Question: I have a wordpress website on Apache web server which I have set Image Expires Tags in .htaccess file, this is the code I have put in .htaccess file,
'''
<IfModule mod_expires.c>
ExpiresActive On
ExpiresByType text/css A31536000
ExpiresByType text/x-component A31536000
ExpiresByType application/x-javascript A31536000
ExpiresByType application/javascript A31536000
ExpiresByType text/javascript A31536000
ExpiresByType text/x-js A31536000
ExpiresByType text/html A3600
ExpiresByType text/richtext A3600
ExpiresByType image/svg+xml "access plus 1 month"
ExpiresByType text/plain A3600
ExpiresByType text/xsd A3600
ExpiresByType text/xsl A3600
ExpiresByType text/xml A3600
ExpiresByType video/asf A31536000
ExpiresByType video/avi A31536000
ExpiresByType image/bmp A31536000
ExpiresByType application/java A31536000
ExpiresByType video/divx A31536000
ExpiresByType application/msword A31536000
ExpiresByType application/vnd.ms-fontobject A31536000
ExpiresByType application/x-msdownload A31536000
ExpiresByType image/gif "access plus 1 month"
ExpiresByType application/x-gzip A31536000
ExpiresByType image/x-icon A31536000
ExpiresByType image/jpeg A31536000
ExpiresByType application/json A31536000
ExpiresByType application/vnd.ms-access A31536000
ExpiresByType audio/midi A31536000
ExpiresByType video/quicktime A31536000
ExpiresByType audio/mpeg A31536000
ExpiresByType video/mp4 A31536000
ExpiresByType video/mpeg A31536000
ExpiresByType application/vnd.ms-project A31536000
ExpiresByType application/x-font-otf A31536000
ExpiresByType application/vnd.ms-opentype A31536000
ExpiresByType application/vnd.oasis.opendocument.database A31536000
ExpiresByType application/vnd.oasis.opendocument.chart A31536000
ExpiresByType application/vnd.oasis.opendocument.formula A31536000
ExpiresByType application/vnd.oasis.opendocument.graphics A31536000
ExpiresByType application/vnd.oasis.opendocument.presentation A31536000
ExpiresByType application/vnd.oasis.opendocument.spreadsheet A31536000
ExpiresByType application/vnd.oasis.opendocument.text A31536000
ExpiresByType audio/ogg A31536000
ExpiresByType application/pdf A31536000
ExpiresByType image/png "access plus 1 month"
ExpiresByType application/vnd.ms-powerpoint A31536000
ExpiresByType audio/x-realaudio A31536000
ExpiresByType image/svg+xml "access plus 1 month"
ExpiresByType application/x-shockwave-flash A31536000
ExpiresByType application/x-tar A31536000
ExpiresByType image/tiff A31536000
ExpiresByType application/x-font-ttf A31536000
ExpiresByType application/vnd.ms-opentype A31536000
ExpiresByType audio/wav A31536000
ExpiresByType audio/wma A31536000
ExpiresByType application/vnd.ms-write A31536000
ExpiresByType application/font-woff A31536000
ExpiresByType application/vnd.ms-excel A31536000
ExpiresByType application/zip A31536000</IfModule>
'''
However when I check the site on seositecheckup.com for Expire header test, it's still showing some images without "Expires" header.

Is there anything wrong in the code above ? Any help would be appreciated. Thanks!!
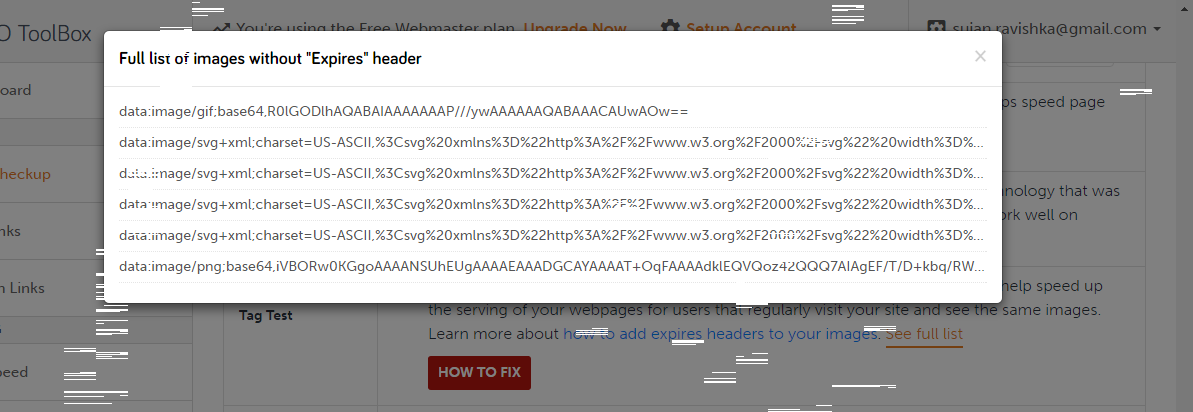
Answer: Those images appear to be data uris. That means they were embedded in the either the html, css or javascript and so were never served directly by Apache. Apache was therefore unable to set expire tags on them. As long as the files those uris came from have the correct expire tags, those assets will expire correctly in a user's browser.
However, If you're interested in scoring highly on their tests then you're out of luck as they advocate using both data uris and expires tags. As far as I can tell these are mutually exclusive.
As long as all of your html, css & js files expire correctly you are expiring these assets correctly.